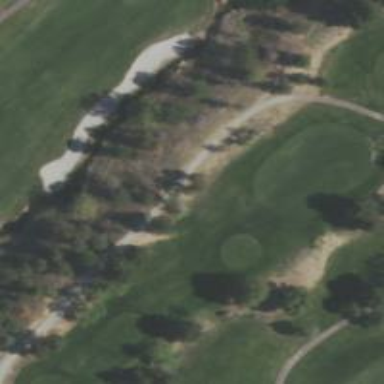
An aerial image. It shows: Rough area on grassy golf course.